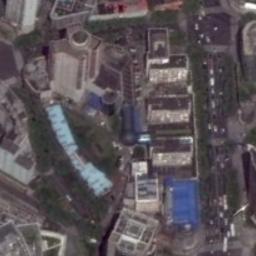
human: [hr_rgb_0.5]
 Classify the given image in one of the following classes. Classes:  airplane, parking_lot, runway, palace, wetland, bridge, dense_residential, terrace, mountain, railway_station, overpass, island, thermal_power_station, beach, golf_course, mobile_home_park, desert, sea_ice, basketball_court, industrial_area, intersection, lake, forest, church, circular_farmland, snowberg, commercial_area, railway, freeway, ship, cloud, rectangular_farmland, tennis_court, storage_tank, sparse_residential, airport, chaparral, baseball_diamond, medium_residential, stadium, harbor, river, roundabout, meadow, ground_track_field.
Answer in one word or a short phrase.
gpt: commercial_area